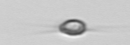
Label: Acanthoica_quattrospina